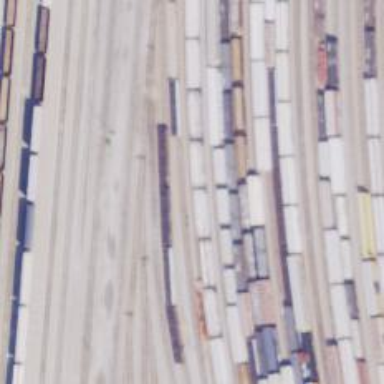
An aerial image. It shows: Railway yard in service.